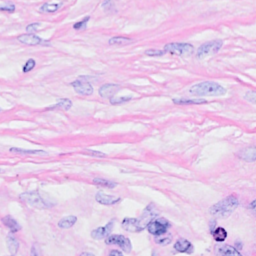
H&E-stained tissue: Breast